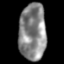
Tissue: lung
Cell type: Epithelial cells
Senescence score: 0.2192
Nuclear area (px): 1519
Mean DAPI intensity: 134.785